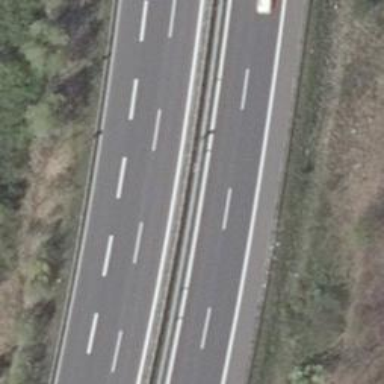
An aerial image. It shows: Asphalt trunk highway designated as motorroad.